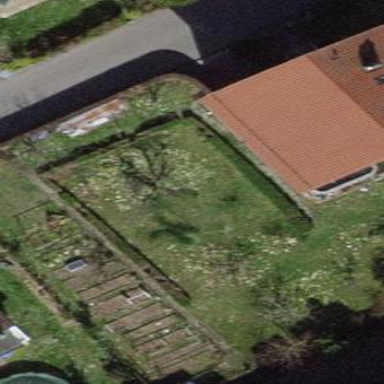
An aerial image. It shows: Garden area designated for leisure land.